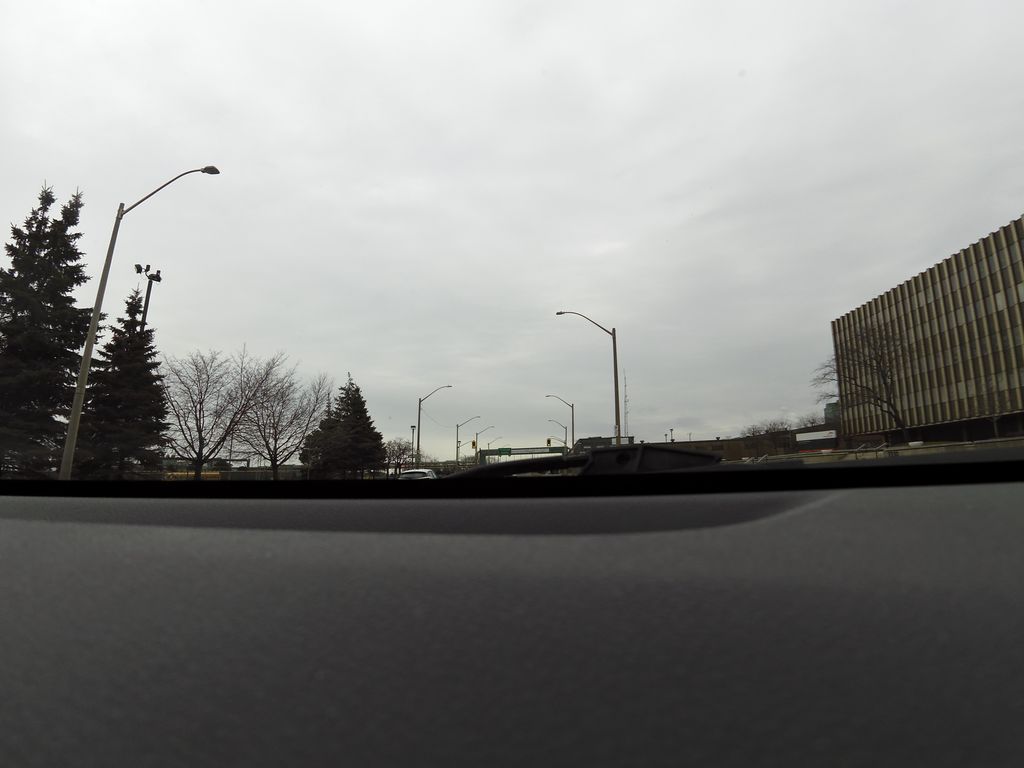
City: hamilton